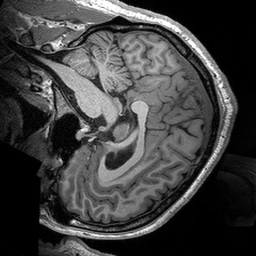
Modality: T1w
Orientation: sagittal
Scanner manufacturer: siemens
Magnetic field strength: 3 T
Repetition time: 2.53 s
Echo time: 0.00288 s